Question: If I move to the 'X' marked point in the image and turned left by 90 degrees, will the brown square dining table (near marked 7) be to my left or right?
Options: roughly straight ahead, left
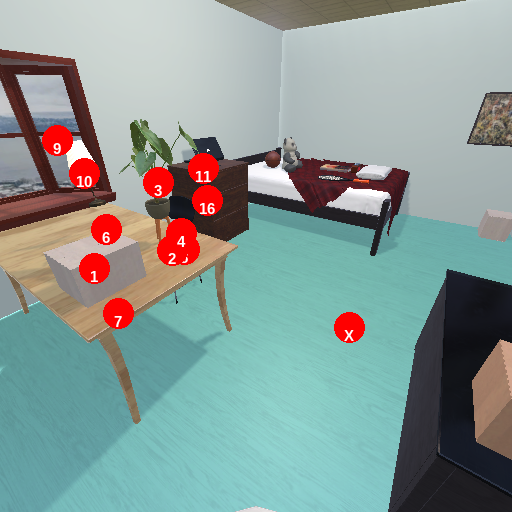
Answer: roughly straight ahead